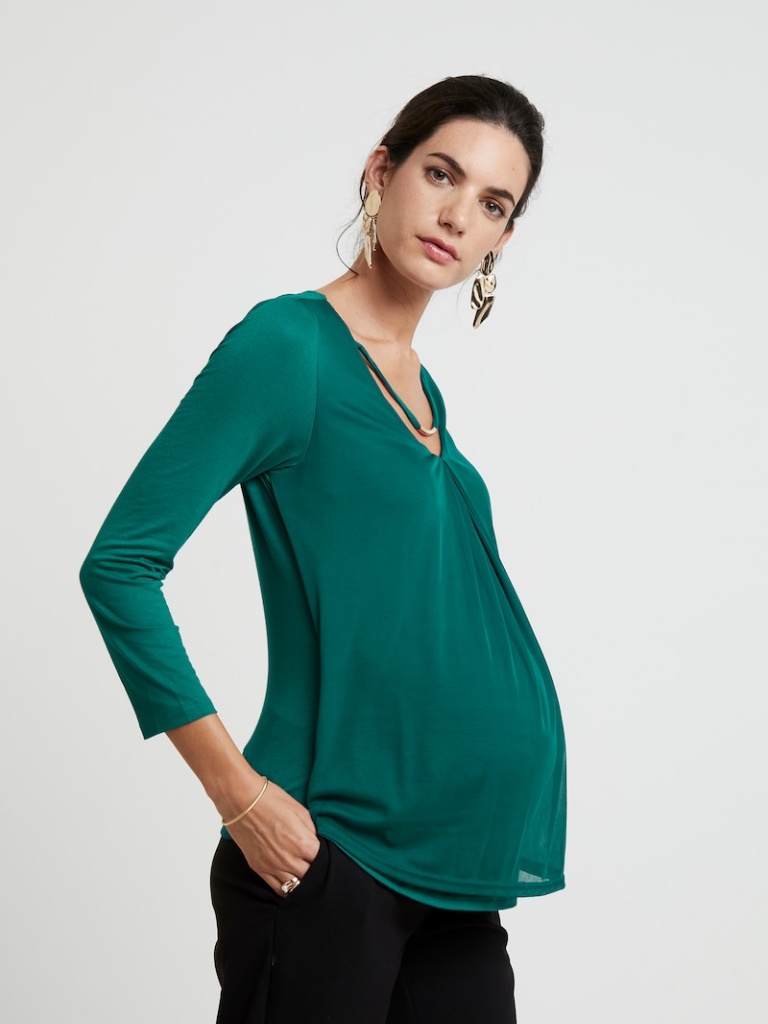
jersey relaxed a long-sleeved with the sleeves down hip length Untucked v-neck tunic